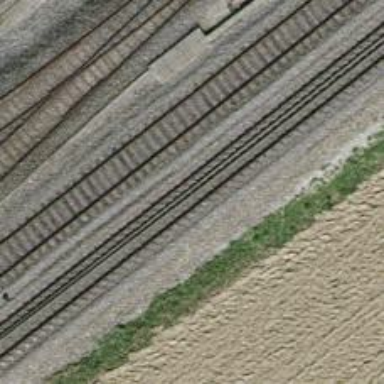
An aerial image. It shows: Single-track railway with electrified contact lines.